Aerial crown-view tile of a tropical tree (Barro Colorado Island, Panama), acquired 20250818:
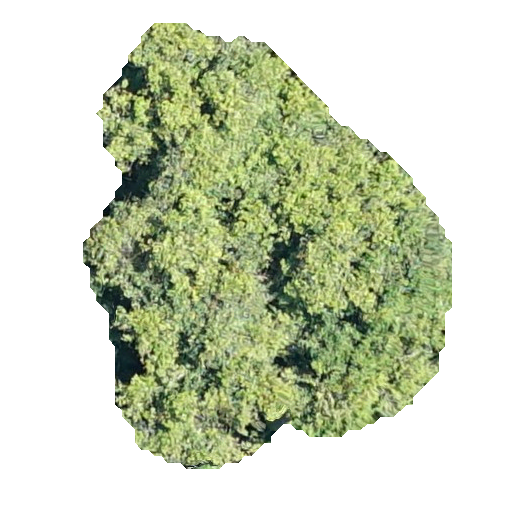
Species: Luehea seemannii
GBIF accepted scientific name: Luehea seemannii
Crown area: 166.891 m²